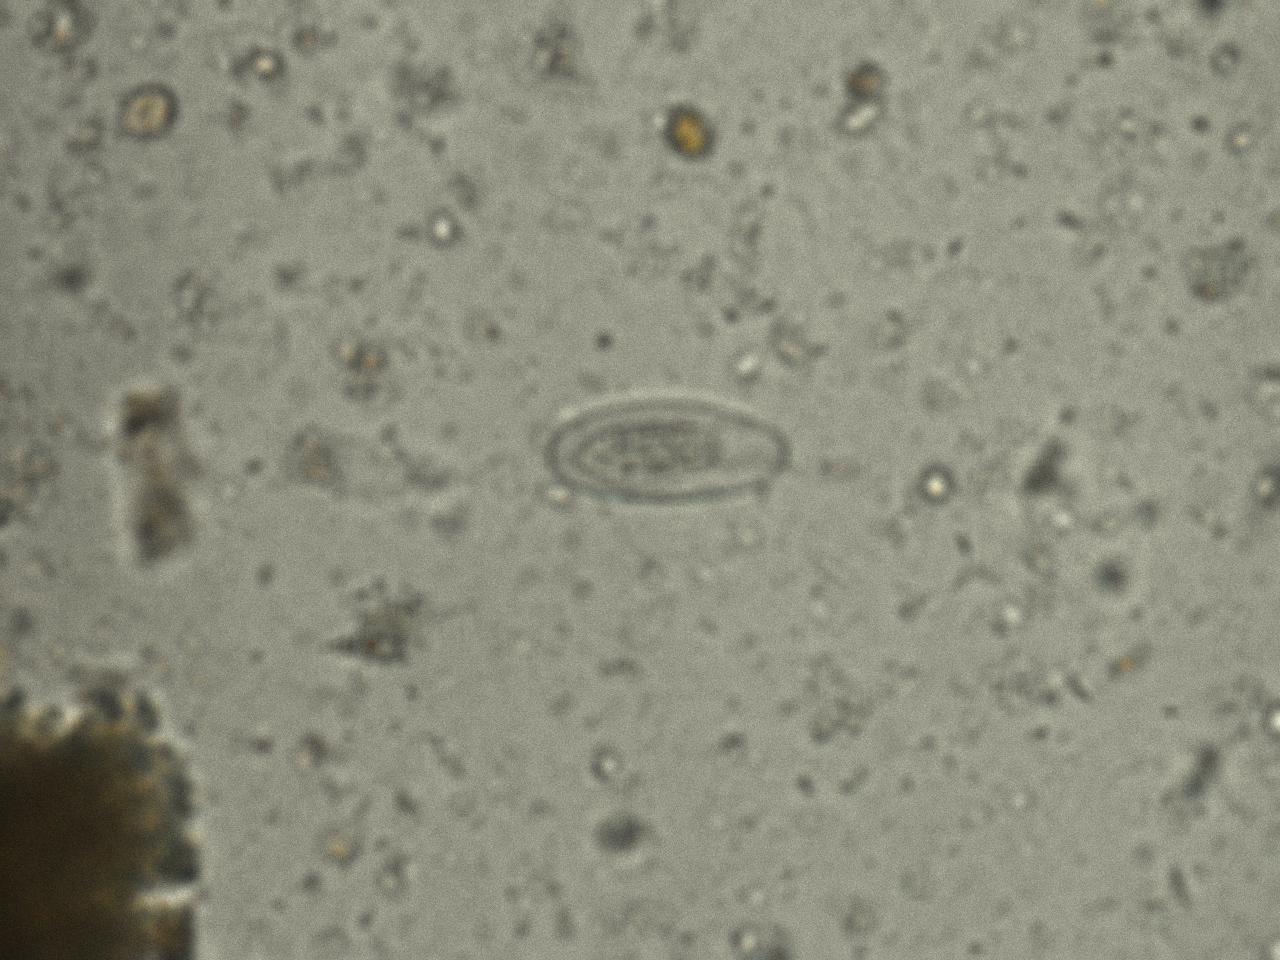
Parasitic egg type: Enterobius vermicularis